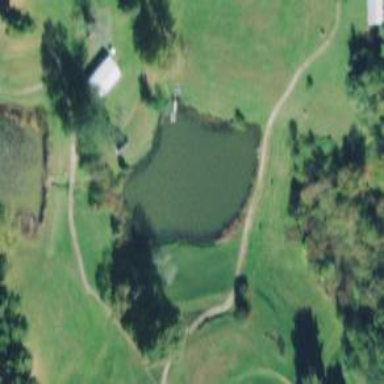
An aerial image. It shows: Serene pond surrounded by nature.